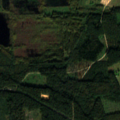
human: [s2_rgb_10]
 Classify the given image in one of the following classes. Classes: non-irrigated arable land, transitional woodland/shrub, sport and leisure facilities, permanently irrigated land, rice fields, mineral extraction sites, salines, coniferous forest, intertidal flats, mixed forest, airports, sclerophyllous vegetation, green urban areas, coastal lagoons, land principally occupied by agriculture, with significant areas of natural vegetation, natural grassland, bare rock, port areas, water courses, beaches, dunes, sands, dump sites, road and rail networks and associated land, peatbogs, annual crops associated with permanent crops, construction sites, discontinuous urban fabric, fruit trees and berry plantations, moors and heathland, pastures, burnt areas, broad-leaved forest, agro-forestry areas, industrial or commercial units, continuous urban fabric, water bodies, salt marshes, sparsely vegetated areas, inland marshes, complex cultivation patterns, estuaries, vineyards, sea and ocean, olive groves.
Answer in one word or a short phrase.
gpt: non-irrigated arable land, broad-leaved forest, coniferous forest, mixed forest, transitional woodland/shrub, peatbogs